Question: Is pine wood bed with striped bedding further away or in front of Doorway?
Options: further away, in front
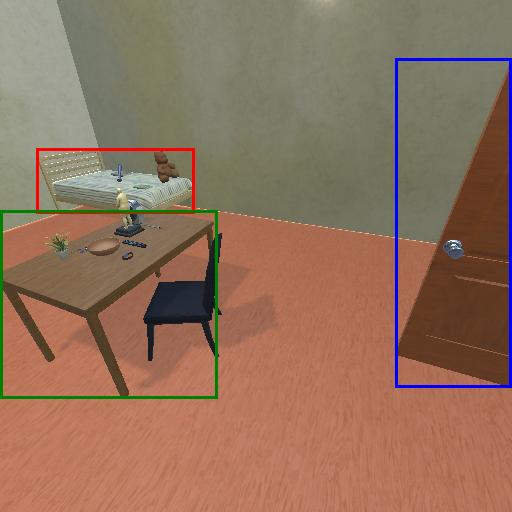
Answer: further away